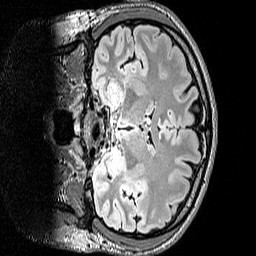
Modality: FLAIR
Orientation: coronal
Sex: male
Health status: ill
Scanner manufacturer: siemens
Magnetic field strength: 3 T
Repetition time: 5 s
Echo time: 0.388 s